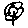
Label: flower